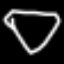
Label: diamond